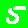
Digit: 5